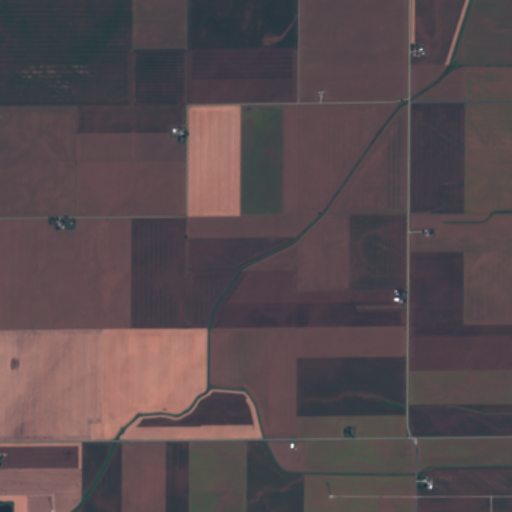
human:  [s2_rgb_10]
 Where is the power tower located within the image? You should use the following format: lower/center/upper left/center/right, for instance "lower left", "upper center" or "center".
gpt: The power tower is located in the lower left of the image.
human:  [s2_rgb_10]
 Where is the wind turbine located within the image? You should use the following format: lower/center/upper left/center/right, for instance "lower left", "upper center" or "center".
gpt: The wind turbine is located in the lower left of the image.
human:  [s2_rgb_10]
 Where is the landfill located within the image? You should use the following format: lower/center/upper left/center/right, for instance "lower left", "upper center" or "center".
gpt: There is no landfill in the image.